Field crop: maize
Growth stage: 2
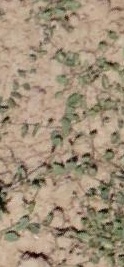
Species: convolvulus